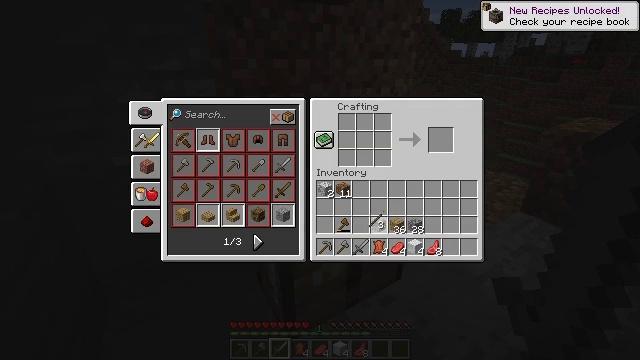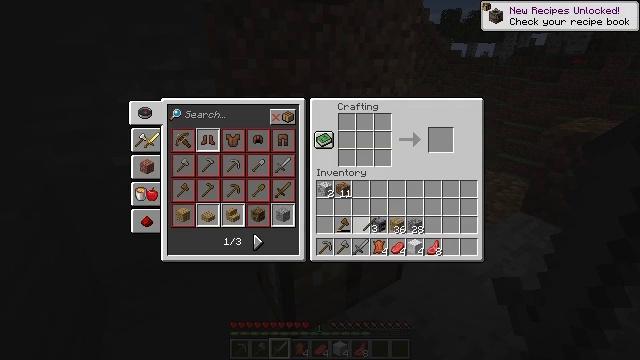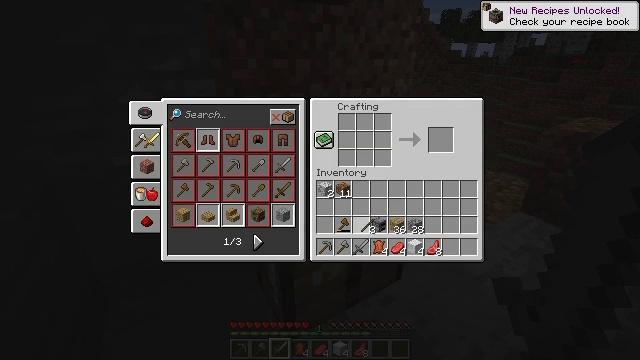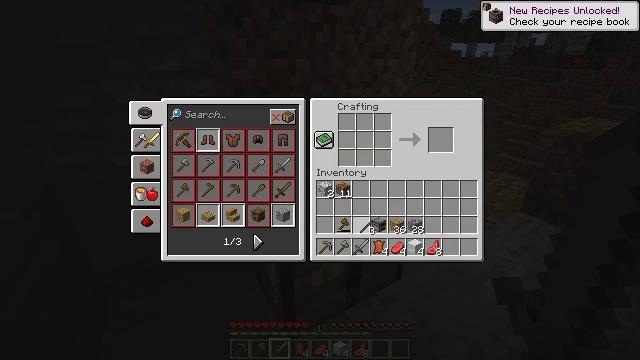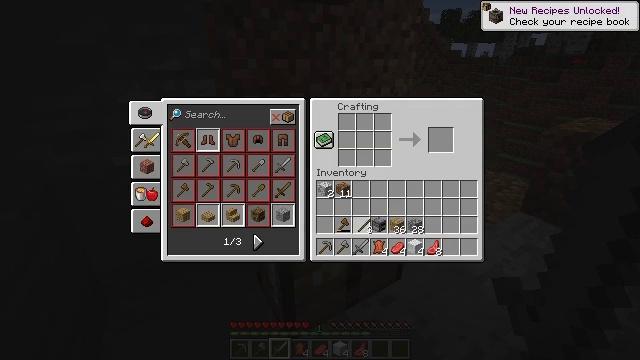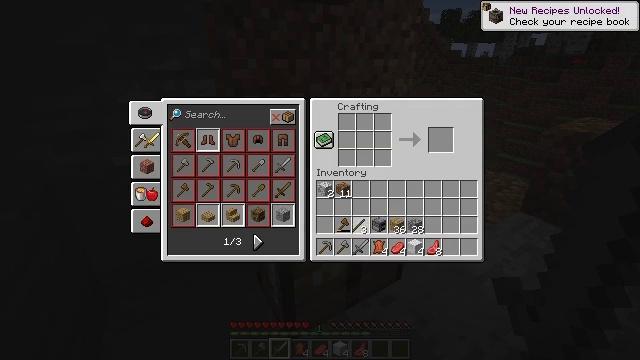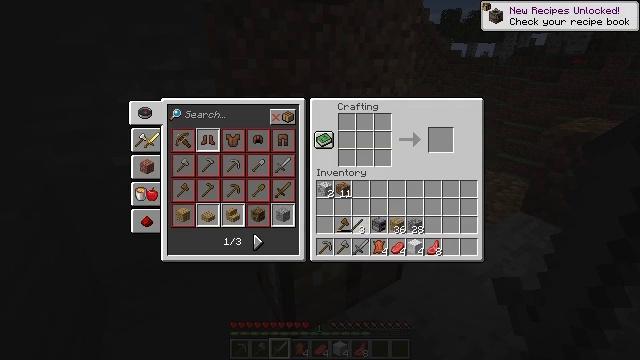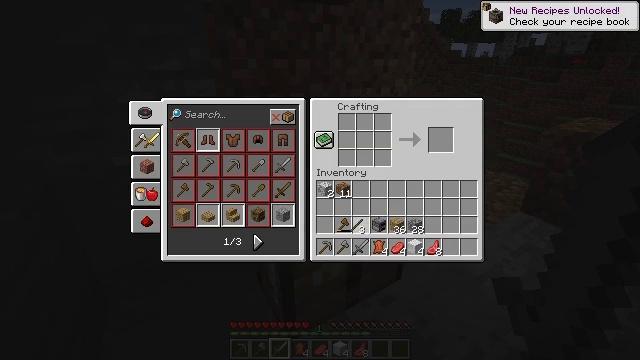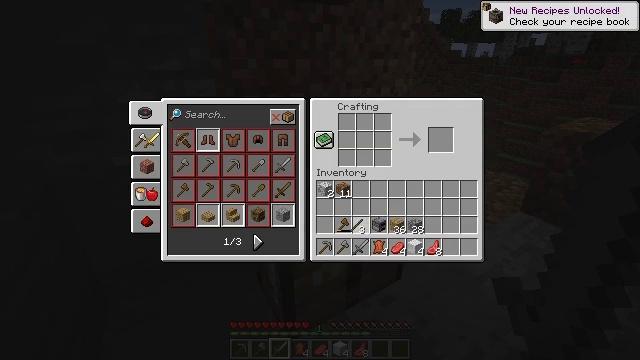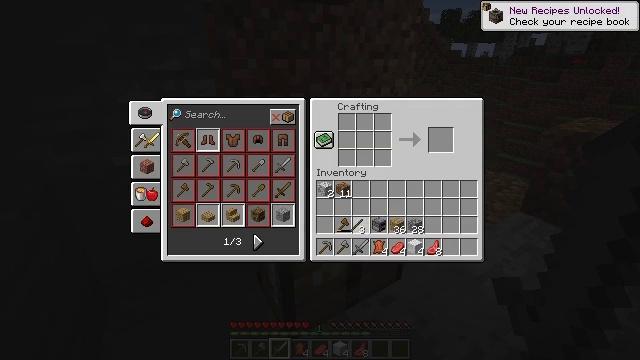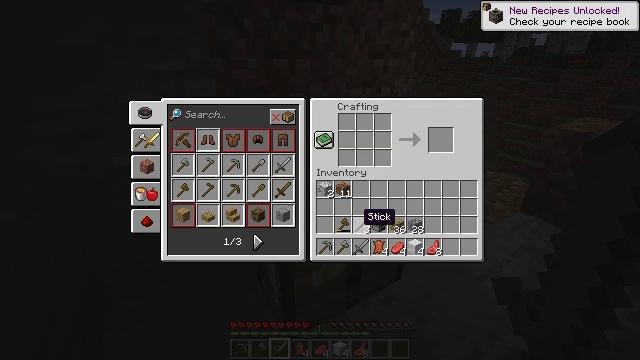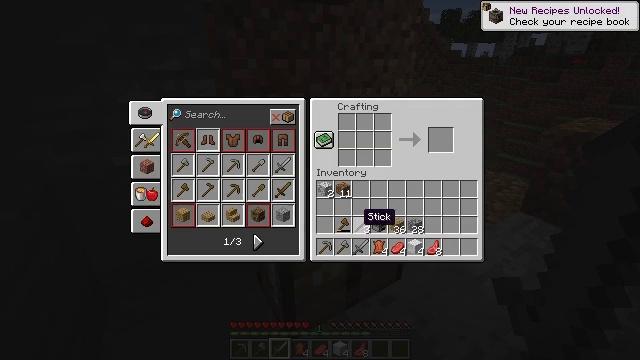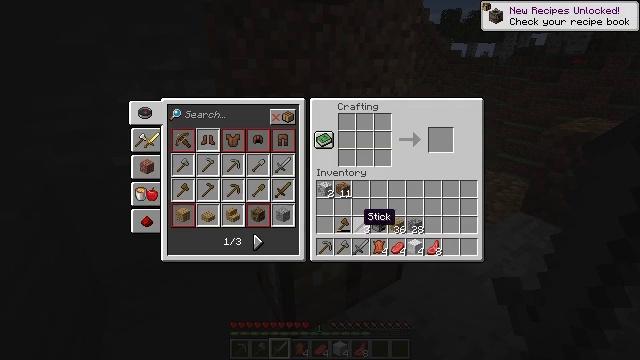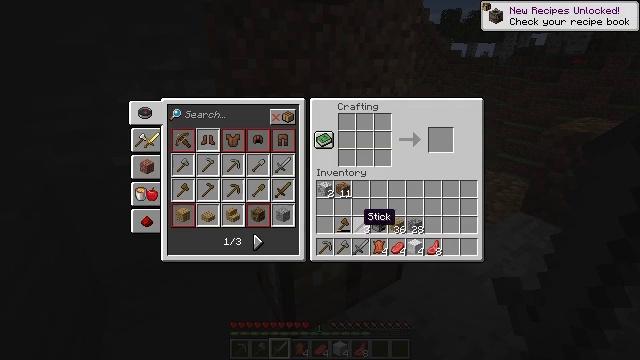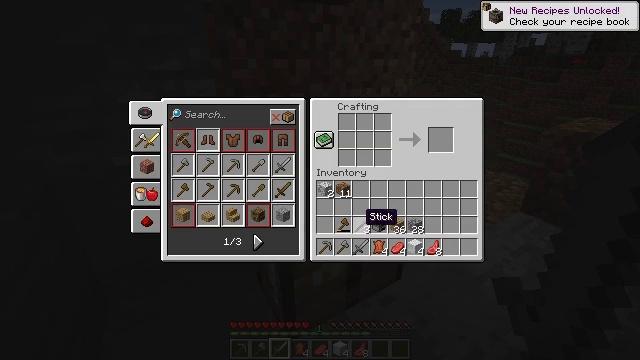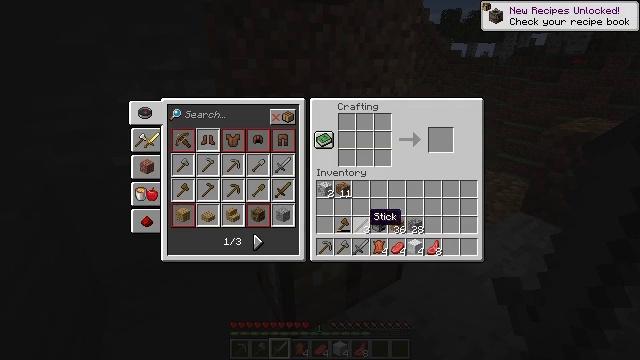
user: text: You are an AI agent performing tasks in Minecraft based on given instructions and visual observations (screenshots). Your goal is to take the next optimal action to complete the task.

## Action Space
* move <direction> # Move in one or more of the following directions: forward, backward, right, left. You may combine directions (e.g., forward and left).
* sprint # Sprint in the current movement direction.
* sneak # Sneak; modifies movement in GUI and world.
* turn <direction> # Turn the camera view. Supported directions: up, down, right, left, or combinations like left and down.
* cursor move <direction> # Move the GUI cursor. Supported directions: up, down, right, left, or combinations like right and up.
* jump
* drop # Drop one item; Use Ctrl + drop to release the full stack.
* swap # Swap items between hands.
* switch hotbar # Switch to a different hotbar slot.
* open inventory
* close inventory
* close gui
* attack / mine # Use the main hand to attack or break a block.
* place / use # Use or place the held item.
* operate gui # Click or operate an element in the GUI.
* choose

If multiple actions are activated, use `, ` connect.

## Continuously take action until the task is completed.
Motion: motion action
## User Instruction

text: Get leather boots using leather in the crafting table.
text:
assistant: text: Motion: no_op
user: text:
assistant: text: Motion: no_op
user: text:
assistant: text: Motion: no_op
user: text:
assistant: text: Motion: no_op
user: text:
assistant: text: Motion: no_op
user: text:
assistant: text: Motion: no_op
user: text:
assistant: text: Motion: operate gui
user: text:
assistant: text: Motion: operate gui
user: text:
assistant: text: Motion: operate gui
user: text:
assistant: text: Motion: no_op
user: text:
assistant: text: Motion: no_op
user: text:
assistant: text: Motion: no_op
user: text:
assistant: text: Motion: no_op
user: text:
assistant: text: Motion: no_op
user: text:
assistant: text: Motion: no_op
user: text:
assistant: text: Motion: no_op
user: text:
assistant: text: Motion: no_op
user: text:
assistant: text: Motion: no_op
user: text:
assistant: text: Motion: no_op
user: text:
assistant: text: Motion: no_op
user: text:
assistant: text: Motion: no_op
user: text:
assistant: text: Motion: no_op
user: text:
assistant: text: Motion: no_op
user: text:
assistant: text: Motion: no_op
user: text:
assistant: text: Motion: no_op
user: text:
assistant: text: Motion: no_op
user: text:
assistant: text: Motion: no_op
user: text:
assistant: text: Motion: no_op
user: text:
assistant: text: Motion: no_op
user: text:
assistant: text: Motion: no_op